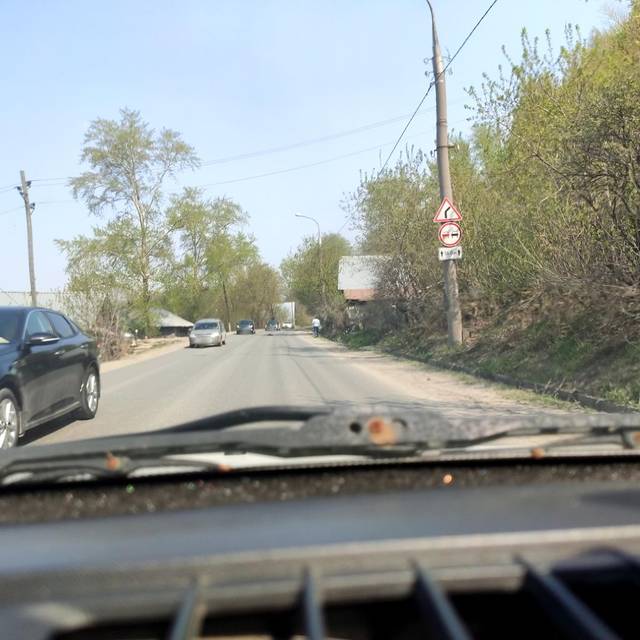
Region: Russia
Coordinates: 58.053, 56.329